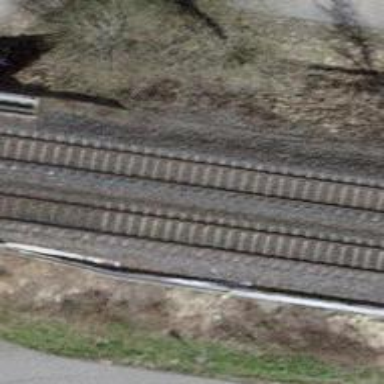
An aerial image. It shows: There is bridge over railway with one track.